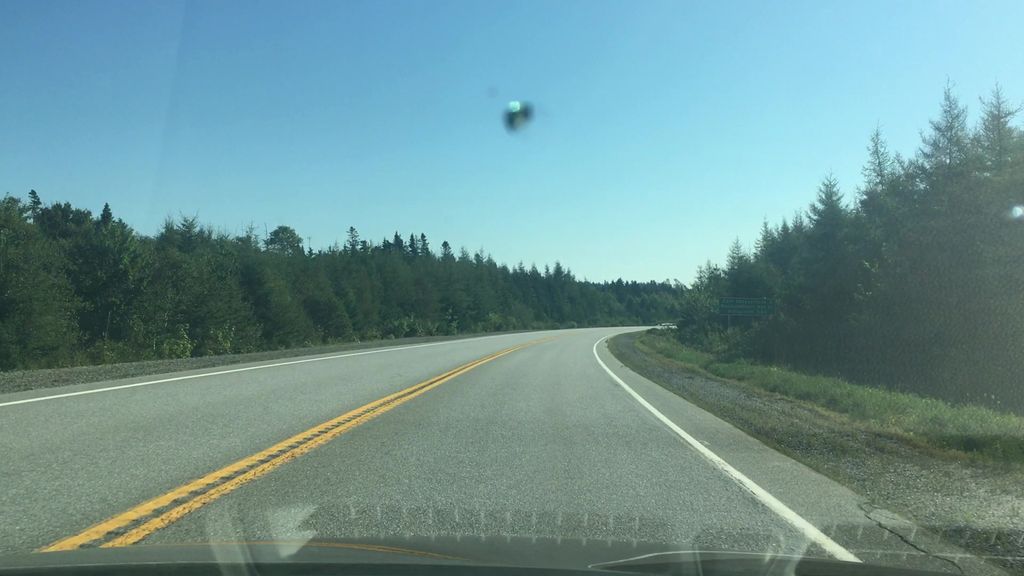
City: halifax